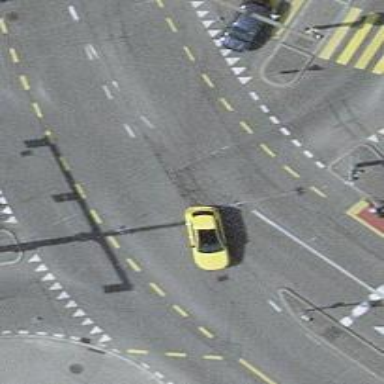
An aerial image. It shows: Road with traffic signals.